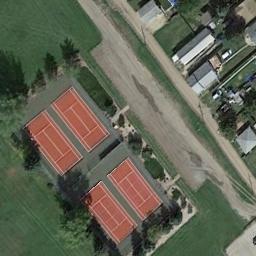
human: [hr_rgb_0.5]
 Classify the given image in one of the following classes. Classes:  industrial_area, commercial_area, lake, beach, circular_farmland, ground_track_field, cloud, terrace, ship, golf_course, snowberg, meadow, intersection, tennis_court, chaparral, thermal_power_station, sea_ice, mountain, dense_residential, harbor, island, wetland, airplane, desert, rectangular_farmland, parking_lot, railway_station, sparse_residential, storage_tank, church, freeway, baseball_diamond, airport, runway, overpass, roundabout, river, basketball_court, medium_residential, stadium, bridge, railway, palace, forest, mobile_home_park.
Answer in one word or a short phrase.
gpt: tennis_court